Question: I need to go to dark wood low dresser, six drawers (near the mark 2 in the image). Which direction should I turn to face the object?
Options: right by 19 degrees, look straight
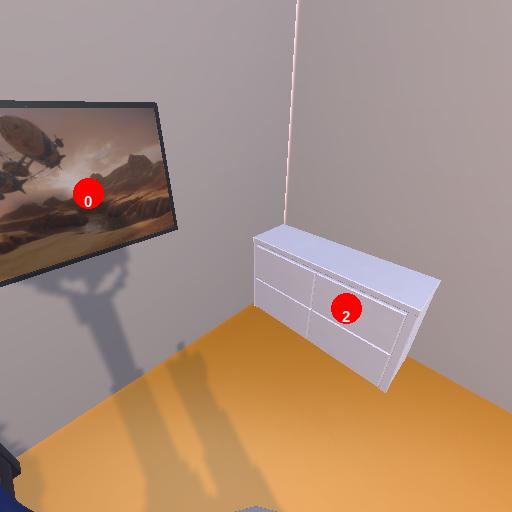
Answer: right by 19 degrees